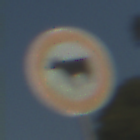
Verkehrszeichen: VerbotViehtrieb
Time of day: MorningAfternoon
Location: Outdoor (Suburban)
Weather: Clear
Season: NotSpecified
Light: Natural